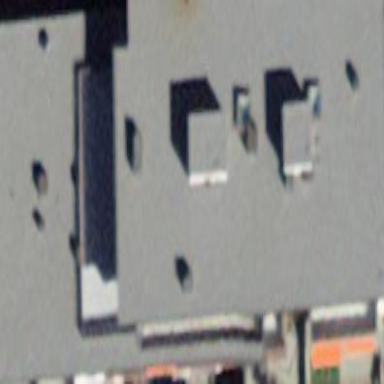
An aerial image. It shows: Building with flat roof.